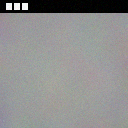
Screen state: on